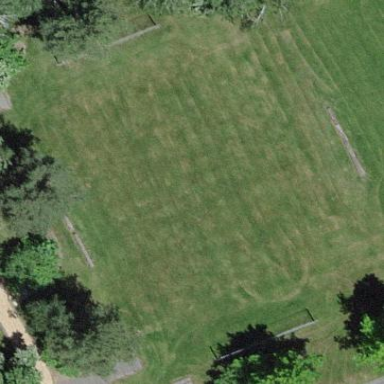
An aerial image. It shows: Soccer pitch for leisure land activities.